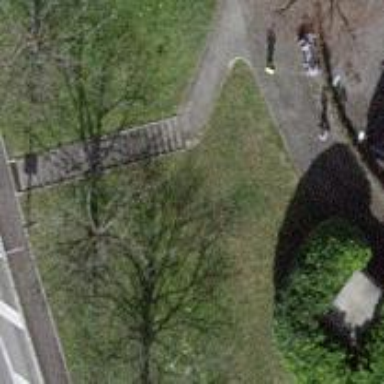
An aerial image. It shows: Concrete steps.